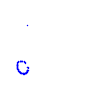
Particle: proton